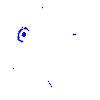
Particle: pion